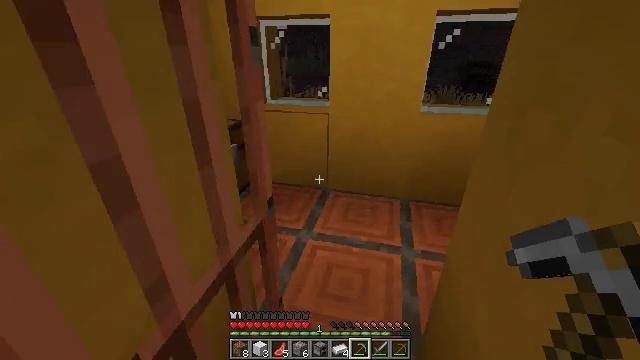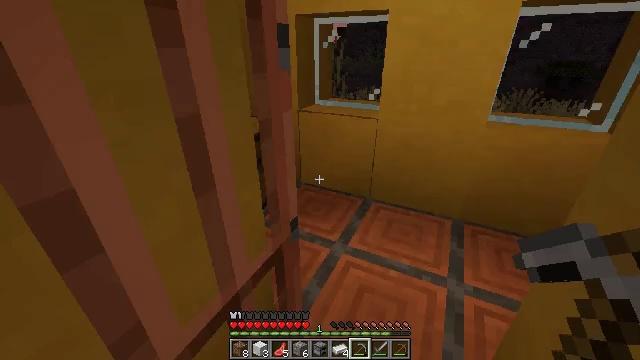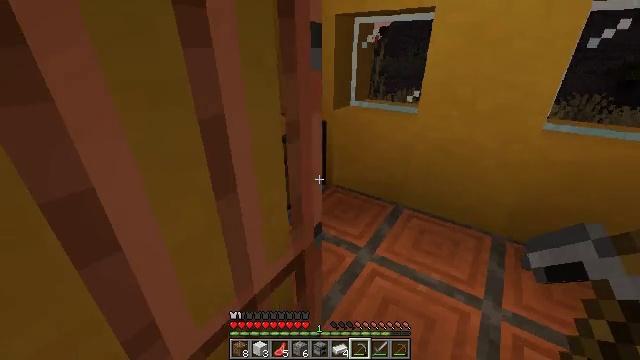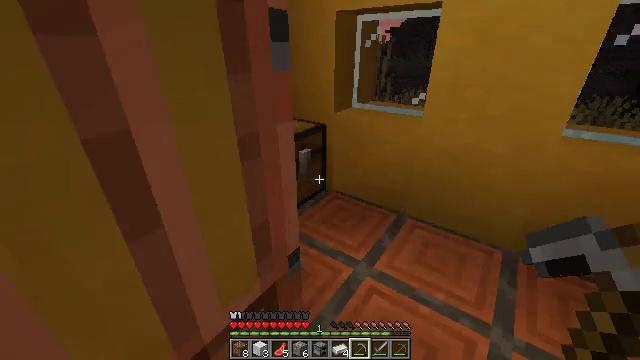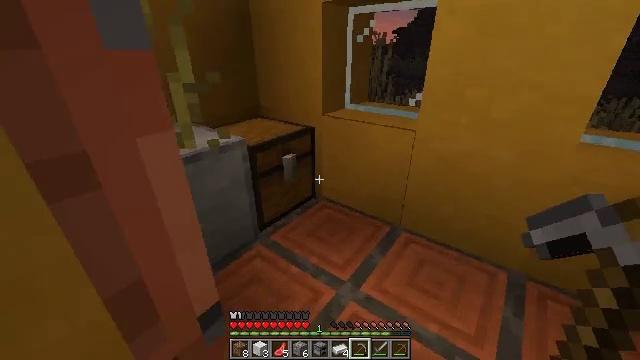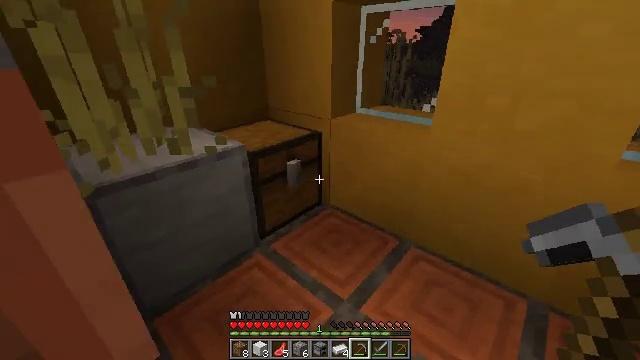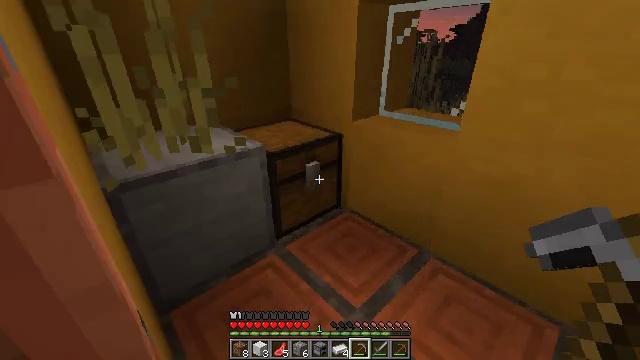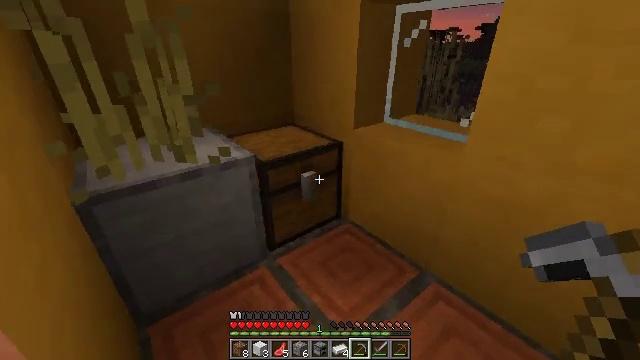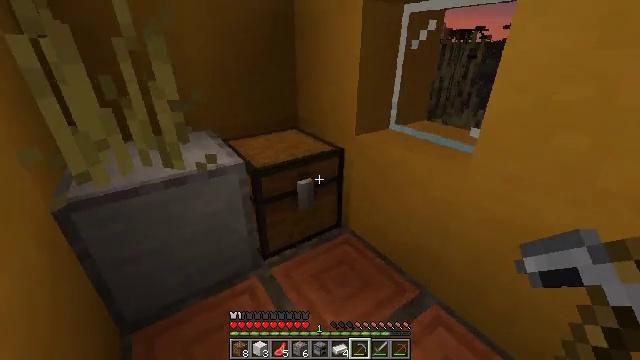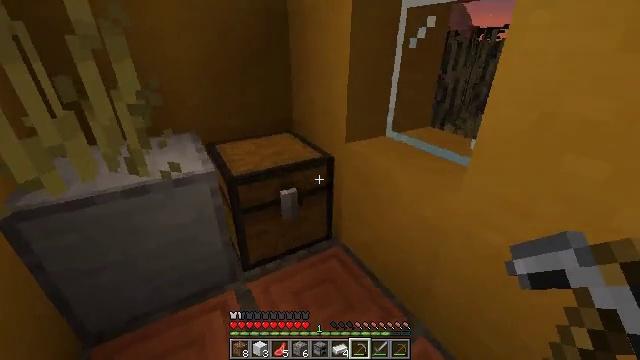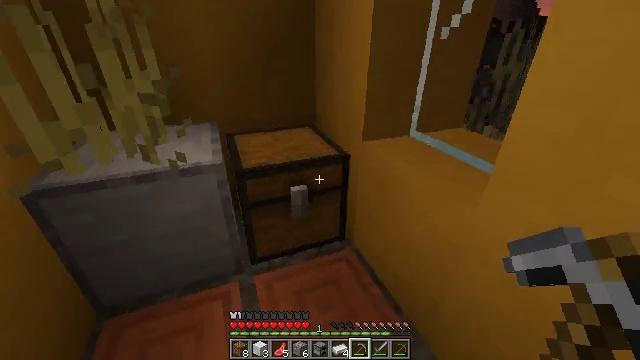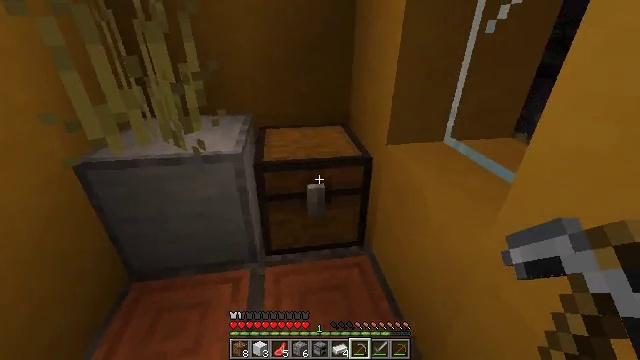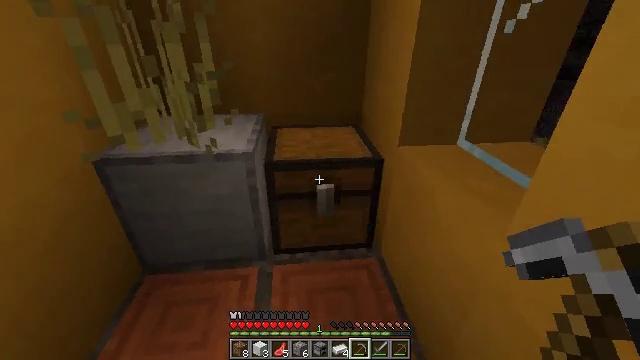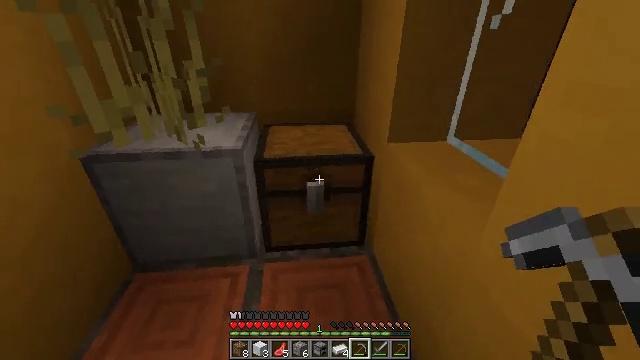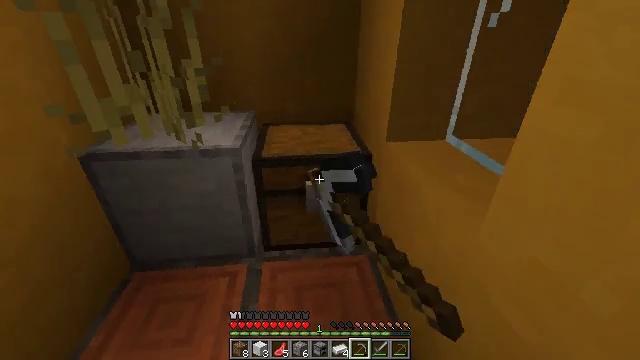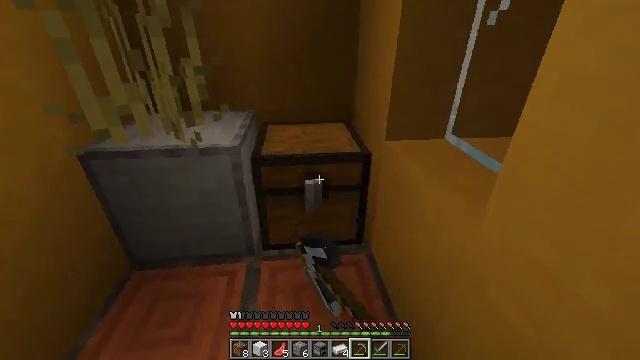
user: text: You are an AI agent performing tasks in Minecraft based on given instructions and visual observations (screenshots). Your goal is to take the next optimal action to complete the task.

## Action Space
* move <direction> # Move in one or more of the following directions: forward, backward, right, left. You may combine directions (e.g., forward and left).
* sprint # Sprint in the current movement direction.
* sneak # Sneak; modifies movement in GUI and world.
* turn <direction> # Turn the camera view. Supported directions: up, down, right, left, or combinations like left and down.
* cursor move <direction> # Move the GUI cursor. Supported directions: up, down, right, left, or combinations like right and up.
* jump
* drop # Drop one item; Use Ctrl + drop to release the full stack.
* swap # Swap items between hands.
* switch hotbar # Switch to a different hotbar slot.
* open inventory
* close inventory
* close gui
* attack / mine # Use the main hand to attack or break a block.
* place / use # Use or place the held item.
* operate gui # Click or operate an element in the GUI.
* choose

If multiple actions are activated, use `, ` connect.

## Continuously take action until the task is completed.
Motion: motion action
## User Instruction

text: Mine the orange bed.
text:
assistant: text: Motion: move forward and move right, turn left
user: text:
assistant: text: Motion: move forward and move right, turn left
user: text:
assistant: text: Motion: move forward and move right, turn left
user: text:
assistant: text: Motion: move forward and move right, turn left
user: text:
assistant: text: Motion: move forward and move right, turn left
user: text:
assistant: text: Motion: move forward and move right, turn left
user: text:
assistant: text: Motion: move forward and move right, turn left
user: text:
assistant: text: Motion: move forward and move right, turn left
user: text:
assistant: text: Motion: move forward and move right, turn left
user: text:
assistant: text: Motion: move right, turn left and down
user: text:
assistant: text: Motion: turn left
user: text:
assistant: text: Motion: turn left
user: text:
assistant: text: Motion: use / place
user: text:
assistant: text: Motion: use / place
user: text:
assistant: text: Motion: use / place
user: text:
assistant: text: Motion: use / place
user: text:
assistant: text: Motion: no_op
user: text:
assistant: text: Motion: no_op
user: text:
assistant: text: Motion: no_op
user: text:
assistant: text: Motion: cursor move up
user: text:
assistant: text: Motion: no_op
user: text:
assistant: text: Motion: no_op
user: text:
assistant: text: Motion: no_op
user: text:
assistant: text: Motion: cursor move right
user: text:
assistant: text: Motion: no_op
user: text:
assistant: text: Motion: cursor move down
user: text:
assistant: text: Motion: no_op
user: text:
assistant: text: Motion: cursor move right
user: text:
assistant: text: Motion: cursor move right and up
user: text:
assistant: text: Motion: cursor move right and up